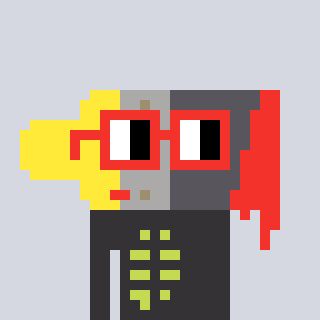
a pixel art character with square red glasses, a paintbrush-shaped head and a grayscale-colored body on a cool background